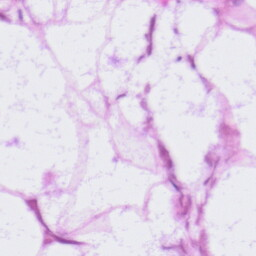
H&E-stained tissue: LymphNode